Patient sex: M
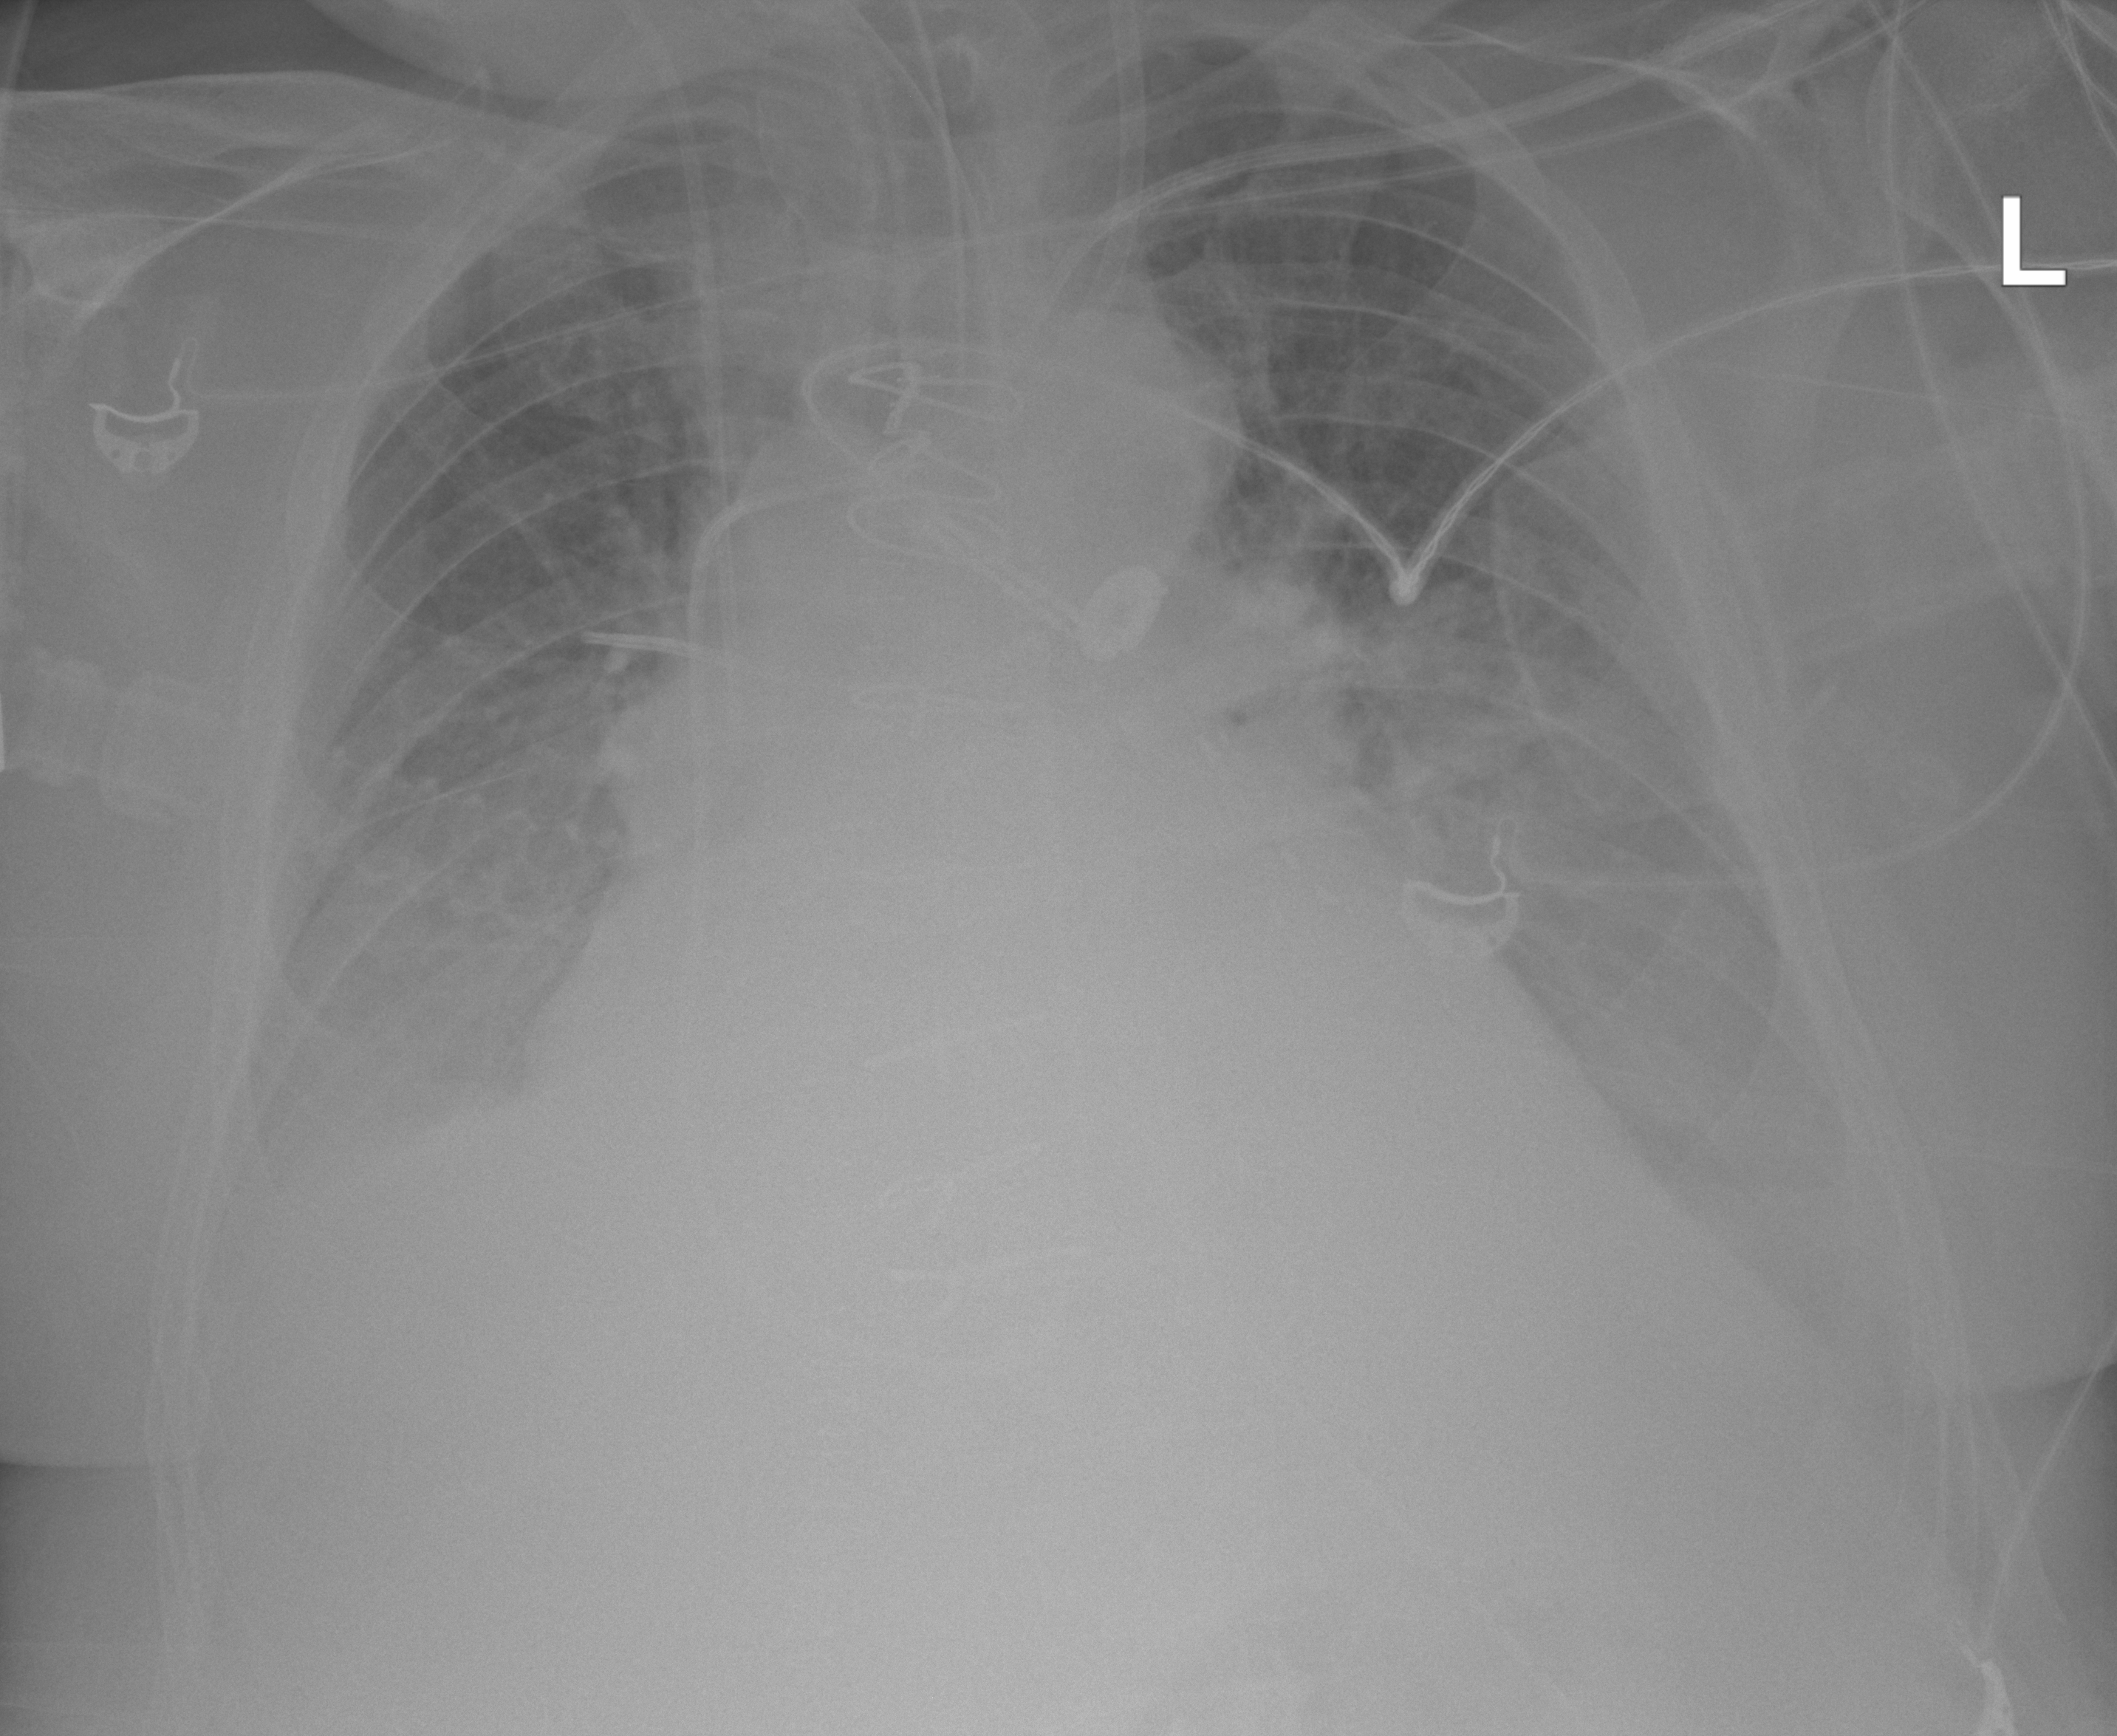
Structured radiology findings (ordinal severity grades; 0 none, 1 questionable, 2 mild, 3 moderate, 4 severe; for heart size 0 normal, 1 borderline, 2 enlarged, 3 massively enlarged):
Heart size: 2
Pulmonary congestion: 2
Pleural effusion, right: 2
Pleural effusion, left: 2
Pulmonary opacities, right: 2
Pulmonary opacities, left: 2
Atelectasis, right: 2
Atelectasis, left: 2